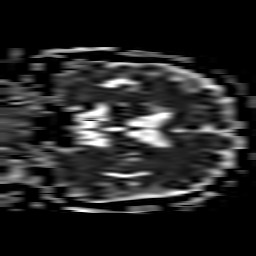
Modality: ADC
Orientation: coronal
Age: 54
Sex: male
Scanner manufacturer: philips
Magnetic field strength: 3 T
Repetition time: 3.744 s
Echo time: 0.05989 s